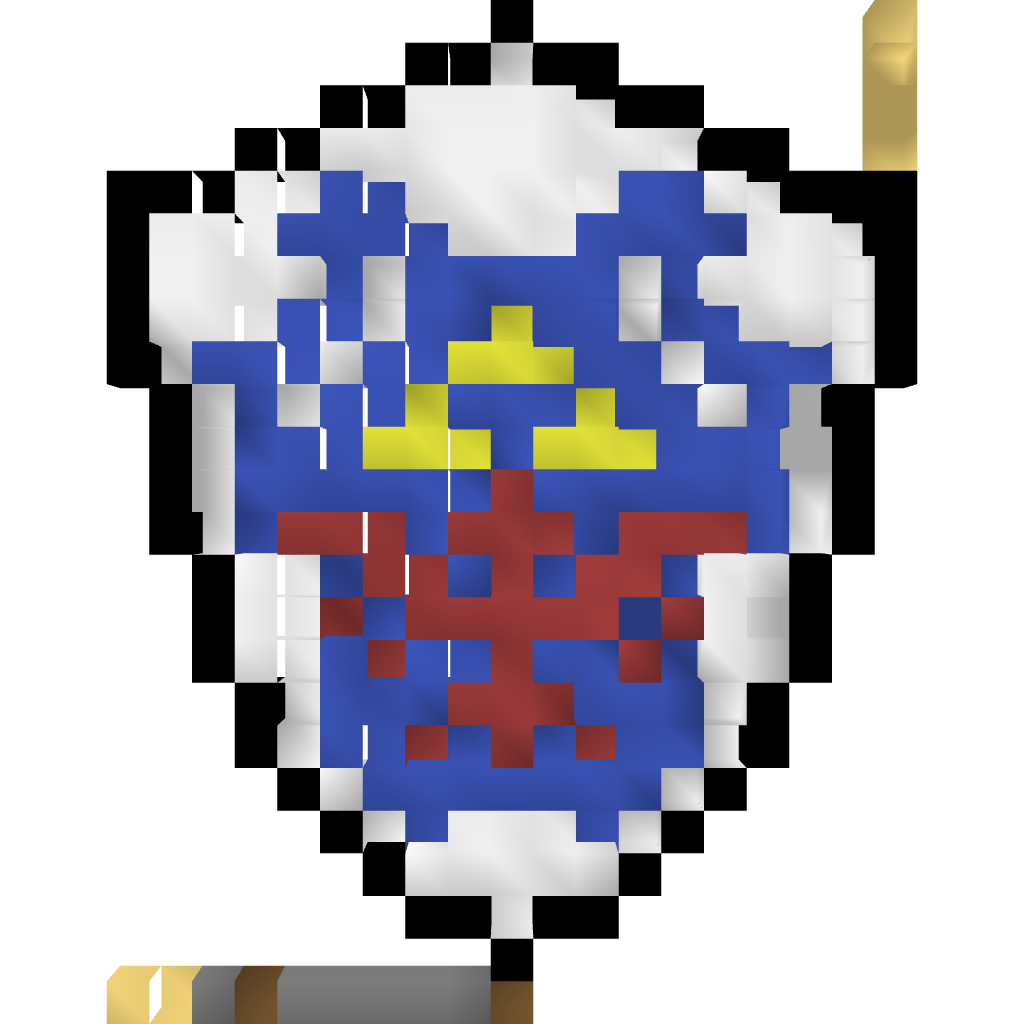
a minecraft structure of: Shield (Zelda) high quality